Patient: sex F, age 70
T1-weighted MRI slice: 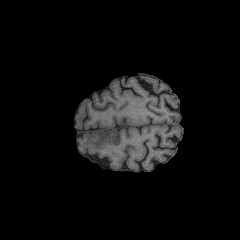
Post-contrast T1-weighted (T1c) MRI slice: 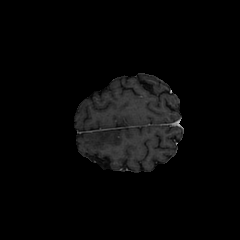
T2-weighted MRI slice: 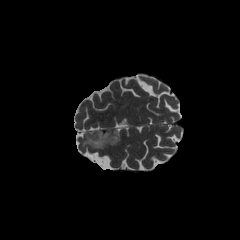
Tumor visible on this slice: yes
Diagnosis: Oligodendroglioma, IDH-mutant, 1p/19q-codeleted
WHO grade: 2